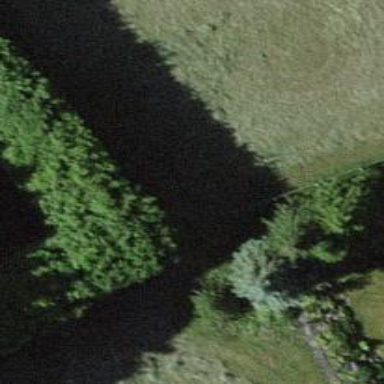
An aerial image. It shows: Hedge barrier.